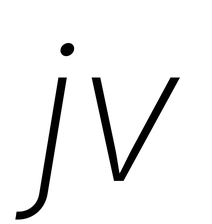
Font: Inter-Italic_ExtraLight_Italic